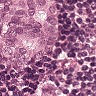
Metastatic tissue present: yes